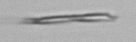
Label: fiber